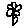
Label: flower